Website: walmart
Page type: store-pickup
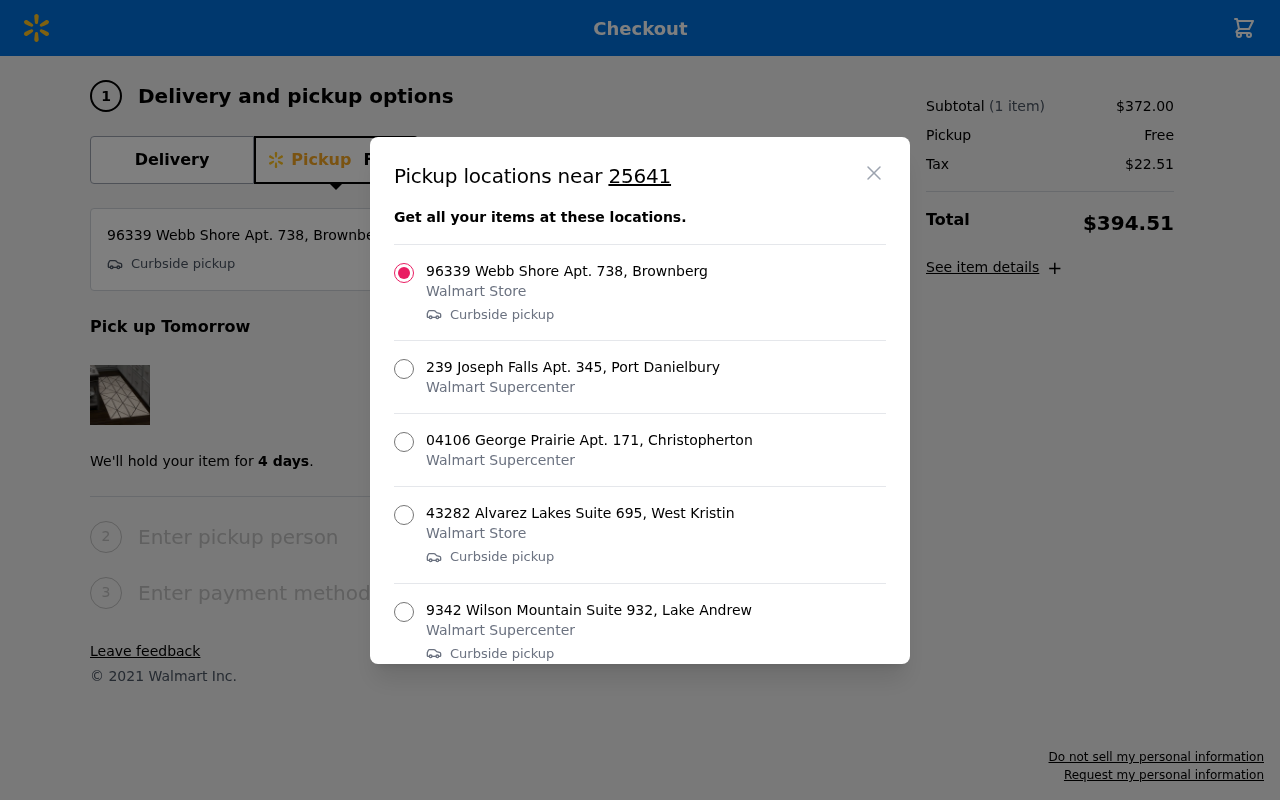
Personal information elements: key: PII_LOCATION1_CITY
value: Brownberg
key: PII_LOCATION1_STREET
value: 96339 Webb Shore Apt. 738
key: PII_LOCATION2_CITY
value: Port Danielbury
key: PII_LOCATION2_STREET
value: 239 Joseph Falls Apt. 345
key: PII_LOCATION3_CITY
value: Christopherton
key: PII_LOCATION3_STREET
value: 04106 George Prairie Apt. 171
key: PII_LOCATION4_CITY
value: West Kristin
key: PII_LOCATION4_STREET
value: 43282 Alvarez Lakes Suite 695
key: PII_LOCATION5_CITY
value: Lake Andrew
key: PII_LOCATION5_STREET
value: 9342 Wilson Mountain Suite 932
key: PII_POSTCODE
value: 25641
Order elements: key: ORDER_NUM_ITEMS
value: (1 item)
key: ORDER_SUBTOTAL
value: $372.00
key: ORDER_SHIPPING_COST
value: Free
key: ORDER_TAX
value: $22.51
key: ORDER_TOTAL
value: $394.51